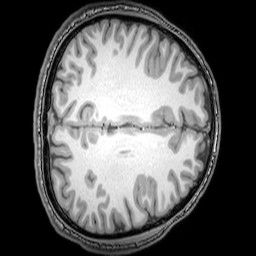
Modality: T1w
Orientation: axial
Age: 21
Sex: male
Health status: healthy
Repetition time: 0.081 s
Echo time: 0.037 s